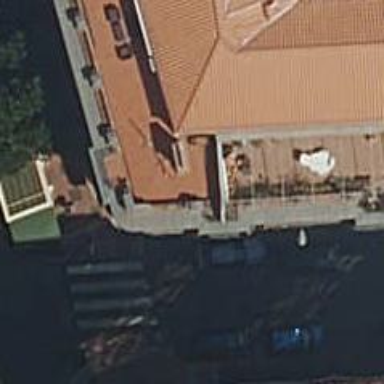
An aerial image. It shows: Restaurant.